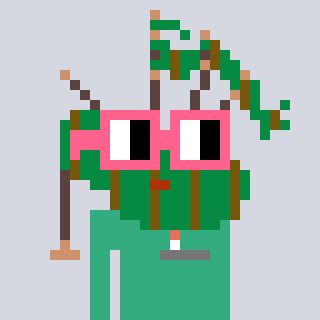
a pixel art character with square pink glasses, a bagpipe-shaped head and a teal-colored body on a cool background